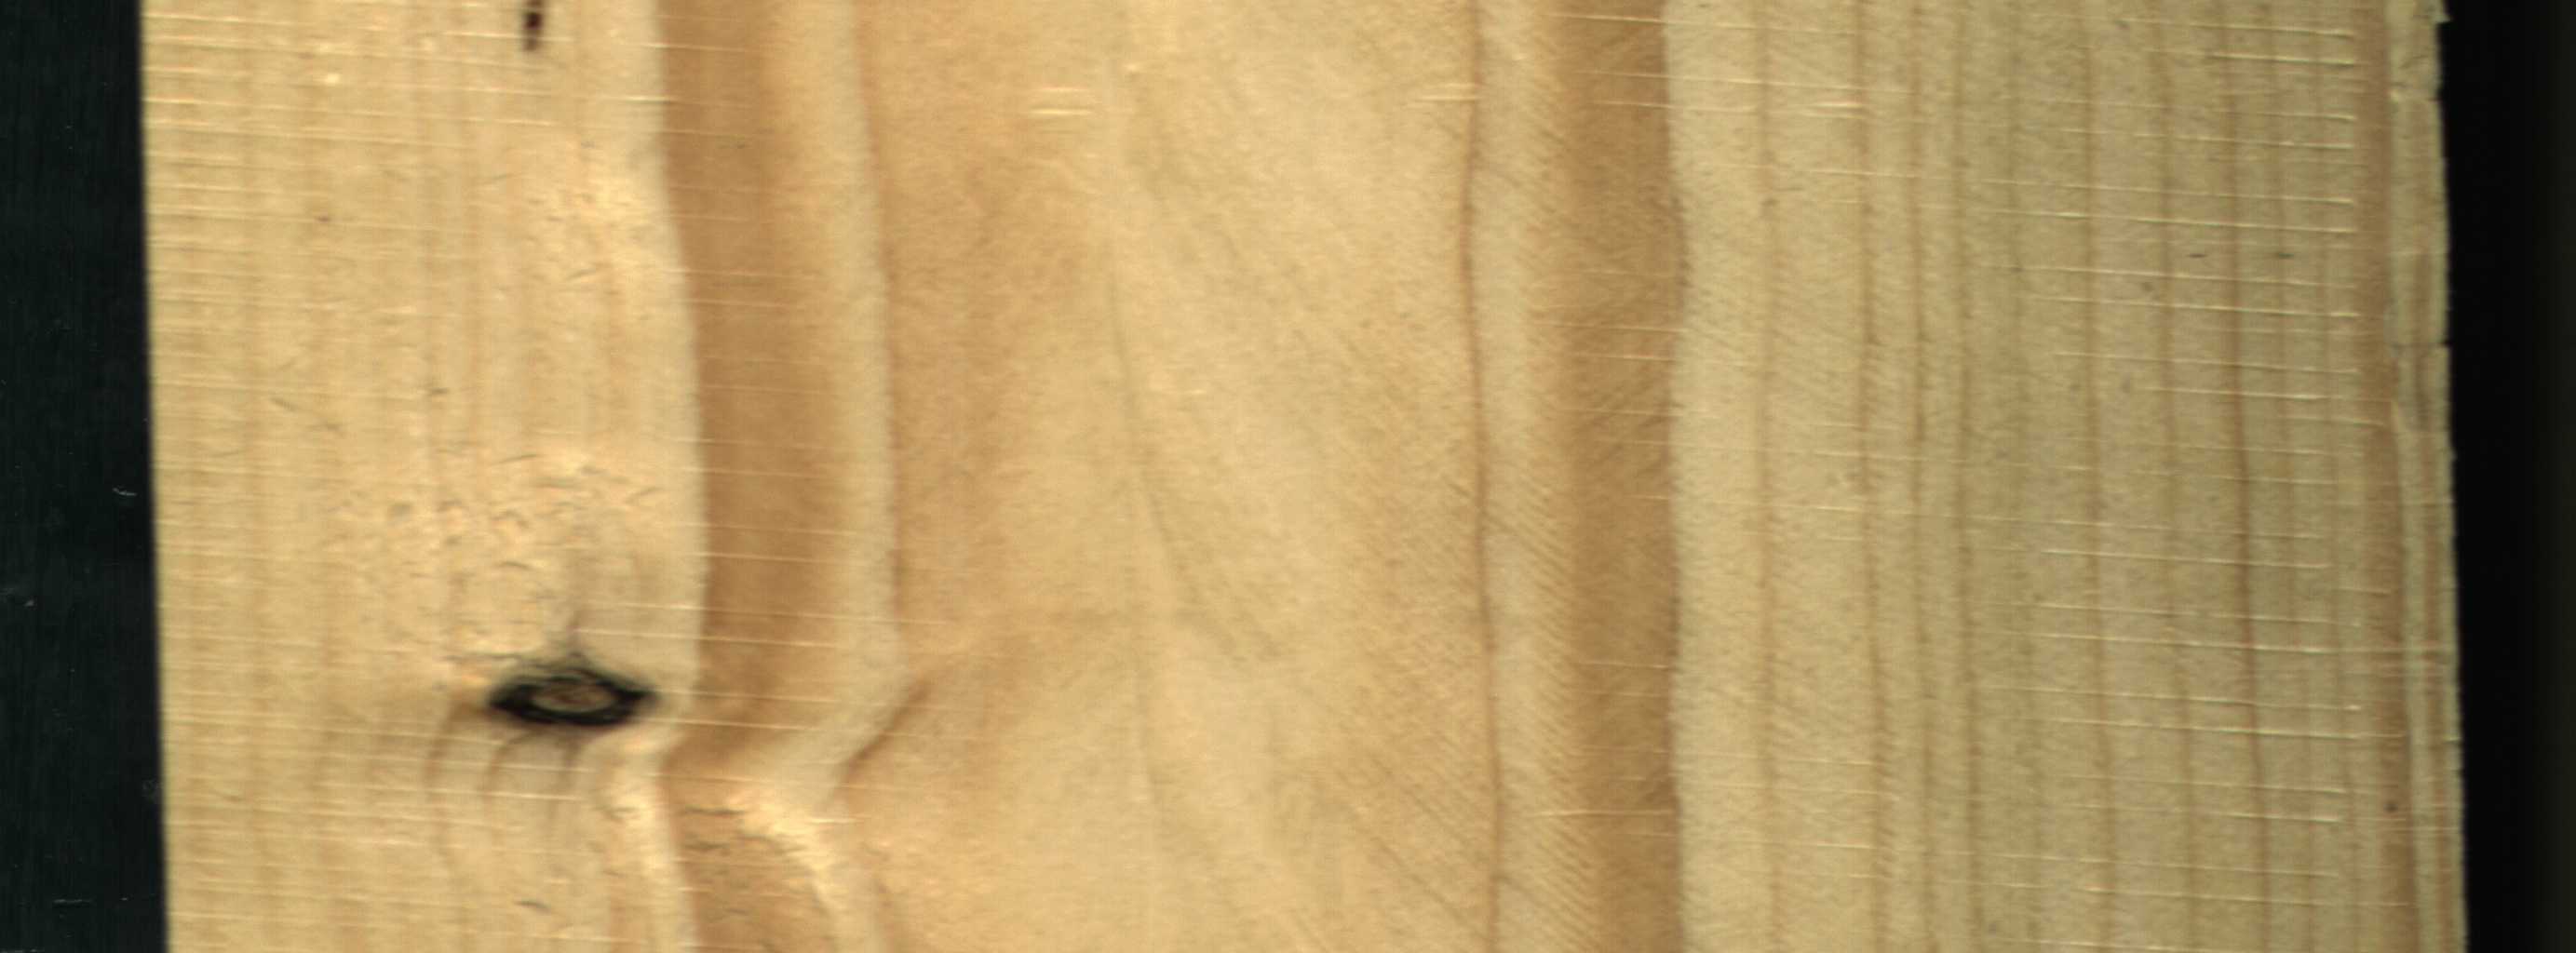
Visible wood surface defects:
resin
Dead_Knot